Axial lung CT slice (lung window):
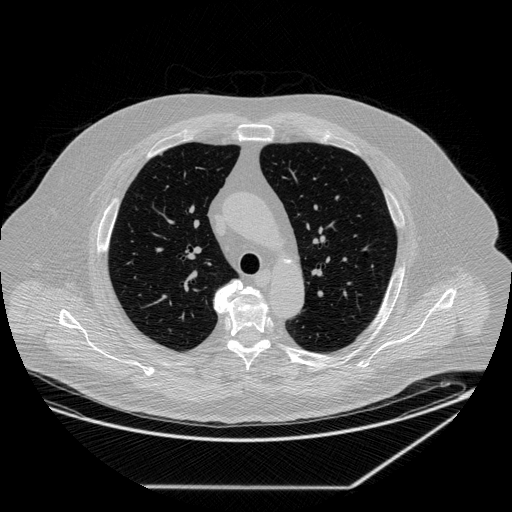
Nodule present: no